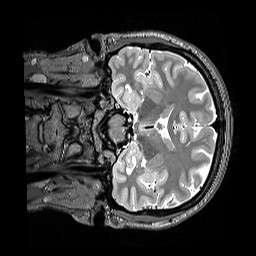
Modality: T2w
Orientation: coronal
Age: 22
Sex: female
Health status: healthy
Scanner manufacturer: siemens
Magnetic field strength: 3 T
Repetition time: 3.2 s
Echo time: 0.568 s